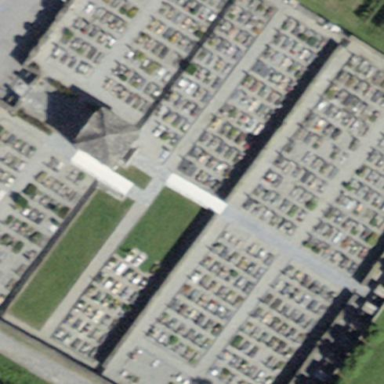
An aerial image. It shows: Cemetery.